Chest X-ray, AP view. Patient: 48 years old, sex F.
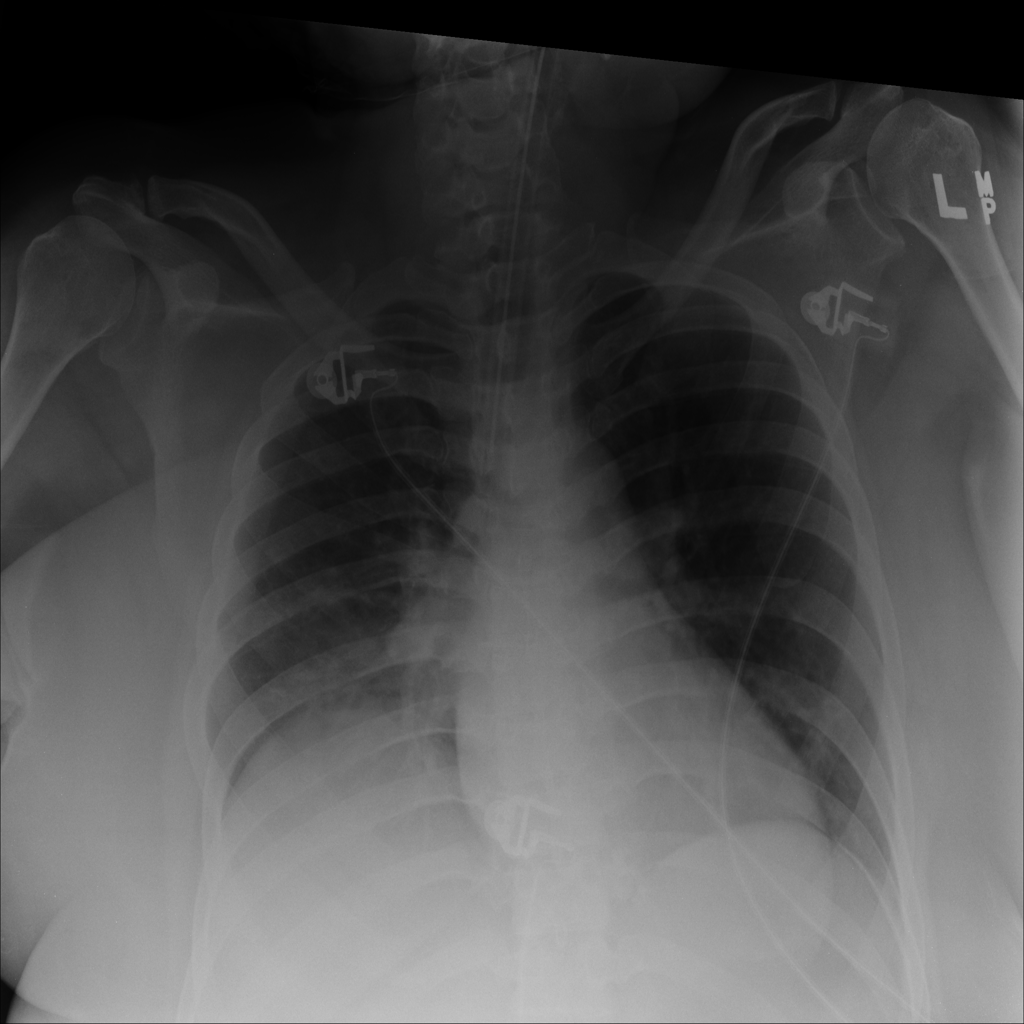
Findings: No Finding